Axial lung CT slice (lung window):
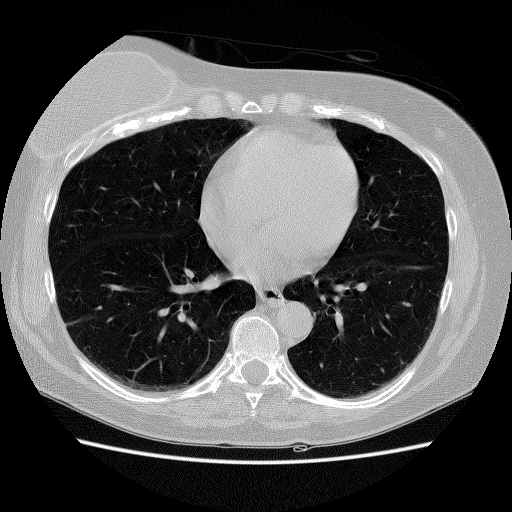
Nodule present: no